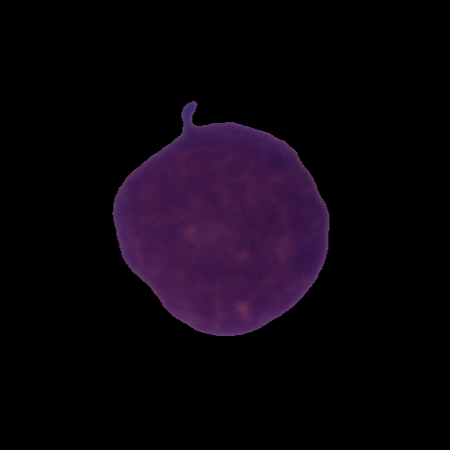
Label: cancer